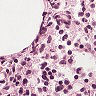
Metastatic tissue present: no